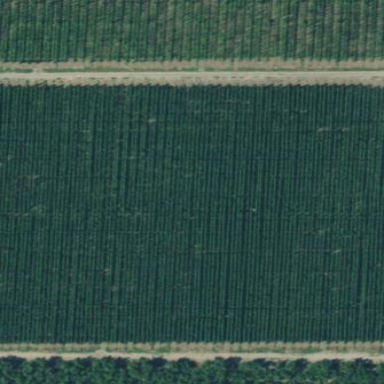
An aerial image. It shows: Orchard.